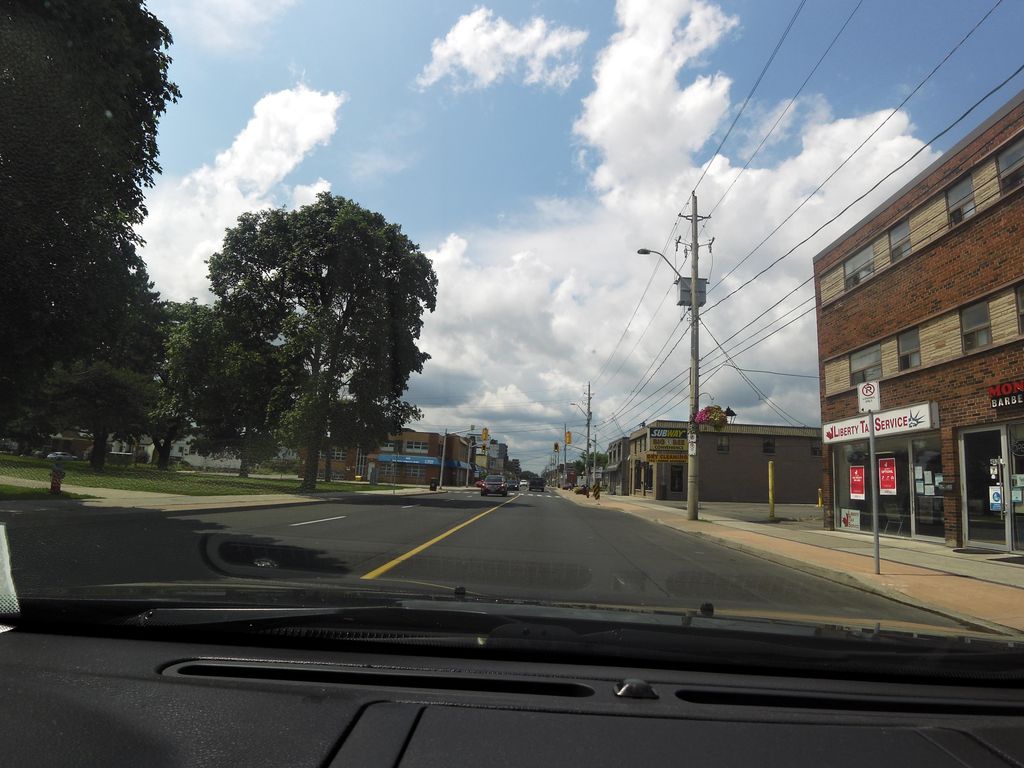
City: hamilton